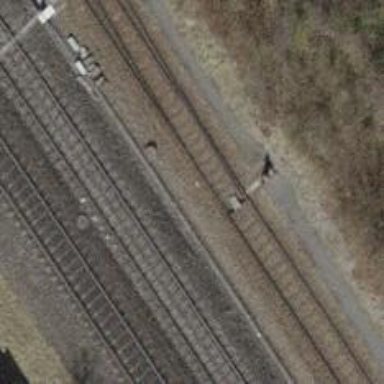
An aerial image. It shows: Railway switch.